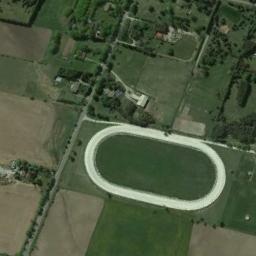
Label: ground_track_field